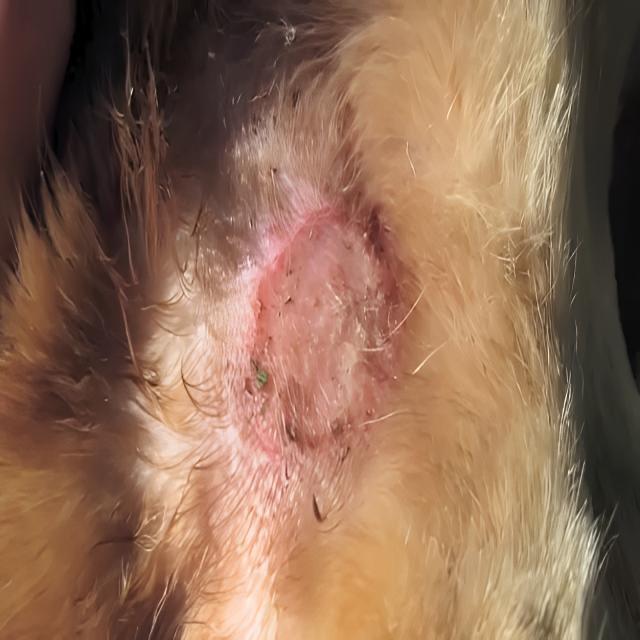
Canine ringworm (Dermatophytosis) — fungal infection caused by Microsporum or Trichophyton. Presents with circular alopecia, scaling, crusting, and broken hairs.